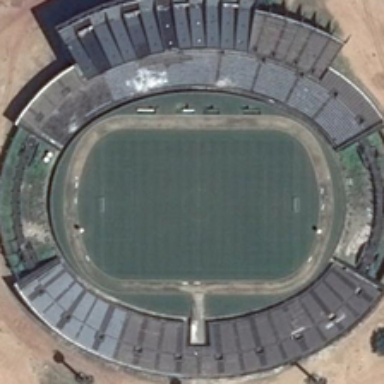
Several green trees are scattered sparsely around an old stadium .